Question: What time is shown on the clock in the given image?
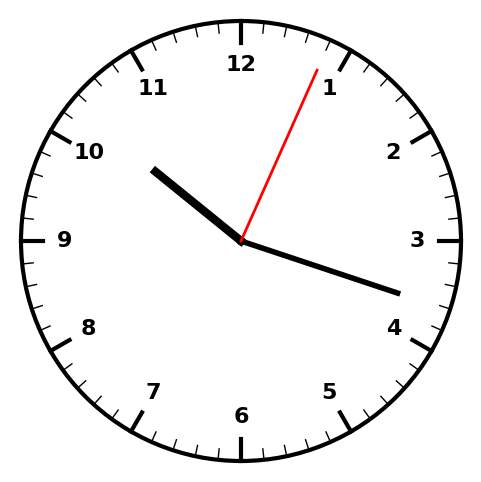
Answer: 10:18:04